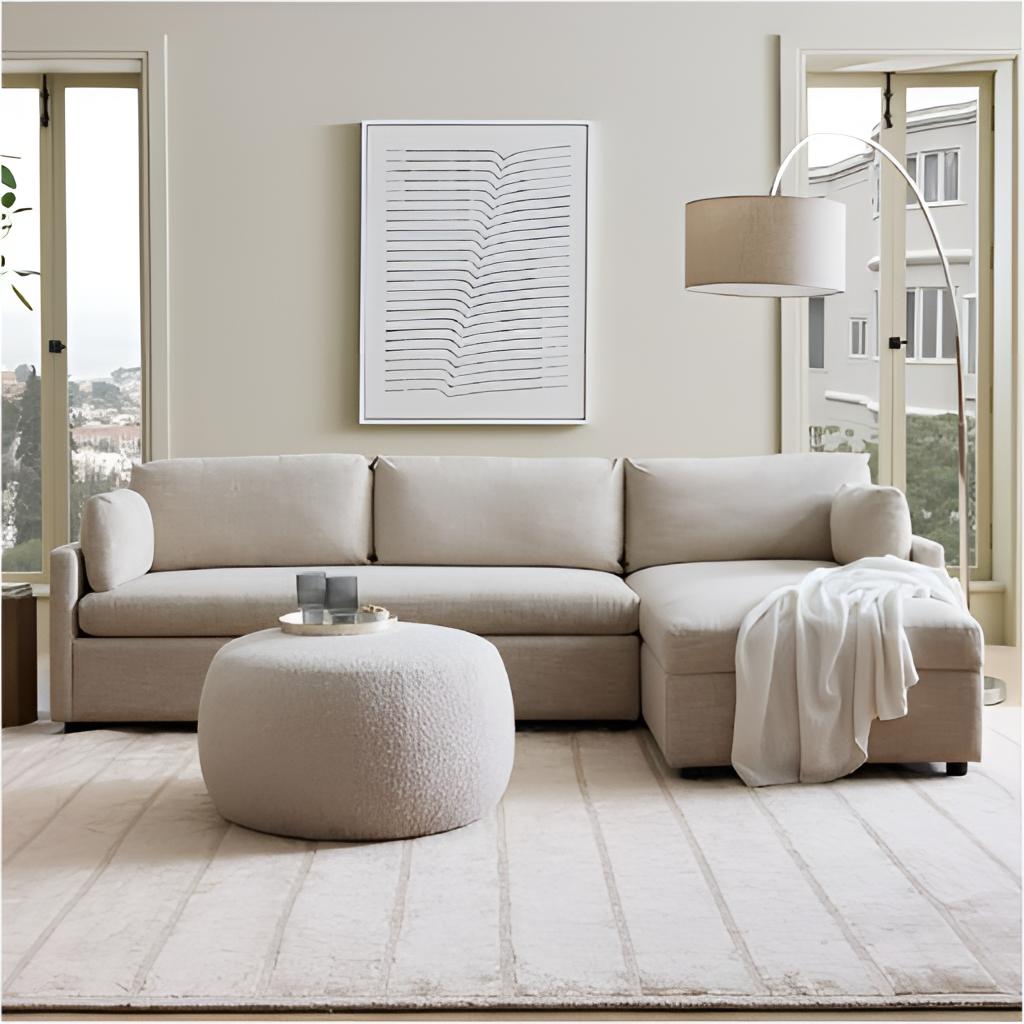
beige fabric sectional sofa, living room, contemporary, paint wallpaper, with solid pattern, beige carpet flooring, with striped pattern